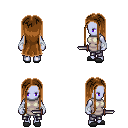
a pixel art fantasy rpg character, female body template, dark elf, purple skin, white tunic, metal pants, brown extra-long hairstyle, white cloth bandages, gray slippers, dagger, four views (front, back, left, right), 2x2 character sprite sheet, small pixel art, hard edges, no anti-aliasing